Current action and preconditions to check: trajectory_clear

Your task: For each precondition in the list above, predict whether it will hold at this action.

Consider the current scene as observed from the mobile robot's camera, and analyze the predicted future states of all dynamic agents (e.g., people, animals, vehicles, or any moving entities) within the NEXT SECOND.

IMPORTANT: Only answer "very likely" if you are absolutely certain—based on strong, clear evidence—that a dynamic agent will violate the precondition in the predicted future state. Do NOT answer "very likely" for unlikely, ambiguous, or low-probability risks.

Ask yourself for each precondition: Is there a high probability, with clear and convincing evidence, that the predicted future states of any dynamic agent will interfere with the predicted future state of the currently executing action within the NEXT SECOND, causing that precondition to fail?

Assess the risk level based on these predictions. Use "likely" or "very likely" if motions create a clear risk of interference.

Use "neutral" or "improbable" if agents are nearby but their predicted paths are clearly diverging or non-conflicting.

Failure Risk Categories: "very improbable", "improbable", "neutral", "likely", "very likely"

Answer Format: Output ONLY the probability_of_failure value from these categories: "very improbable", "improbable", "neutral", "likely", "very likely"

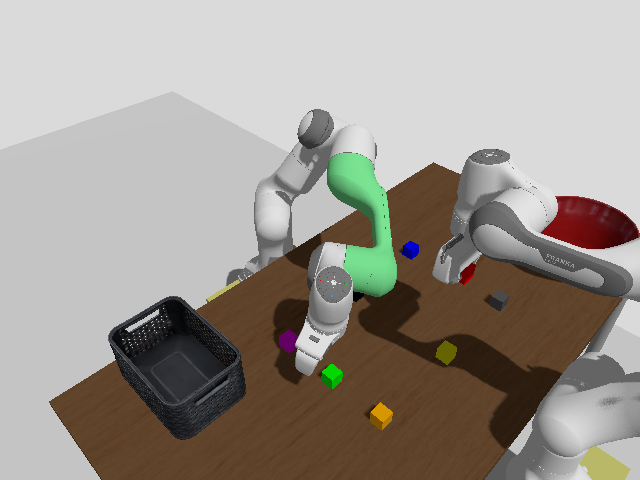

Answer: very improbable